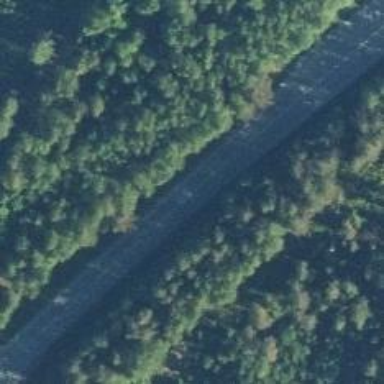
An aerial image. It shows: Asphalt trunk highway.